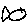
Label: fish